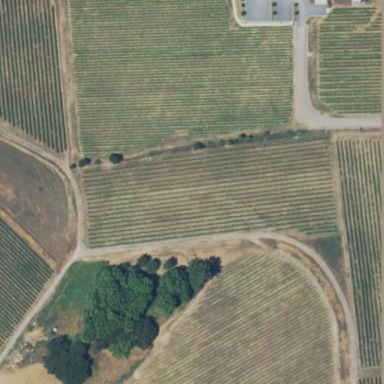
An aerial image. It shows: Vineyard with grape crops.